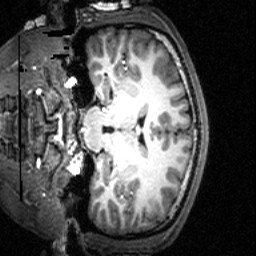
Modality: T1w
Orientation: coronal
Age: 19
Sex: male